Field crop: maize
Growth stage: 2
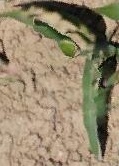
Species: maize